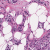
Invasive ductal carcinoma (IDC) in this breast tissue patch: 1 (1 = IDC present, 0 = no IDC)